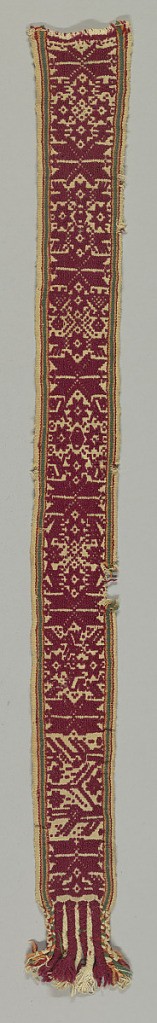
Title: Belt fragment
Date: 19th century
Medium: wool Technique: plain weave with supplementary warp patterning
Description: Small fragment of a belt with stars, figures and birds in red on a tan ground.